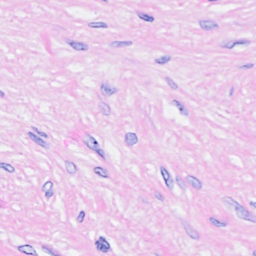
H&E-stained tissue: Breast